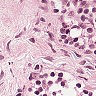
Metastatic tissue present: no